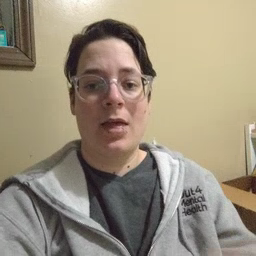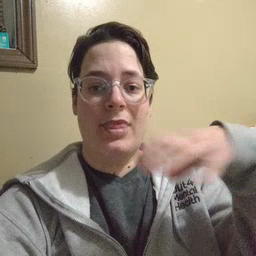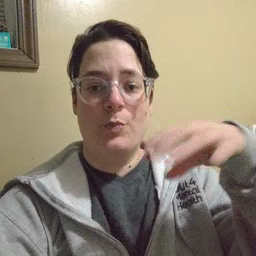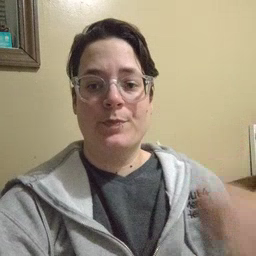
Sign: cloud